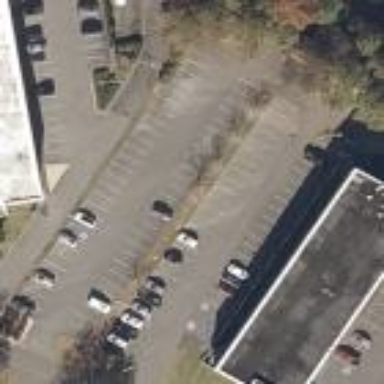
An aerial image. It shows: Parking area.